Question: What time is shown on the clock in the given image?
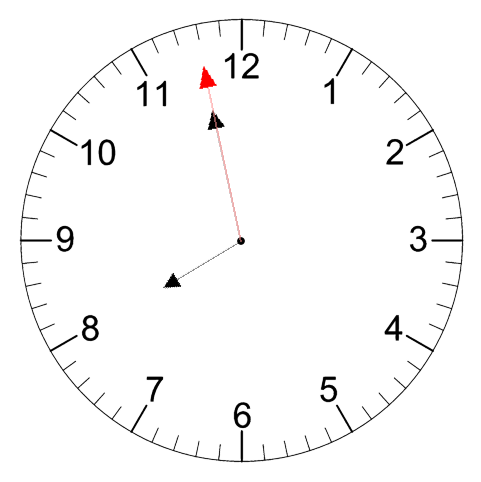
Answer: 07:57:58